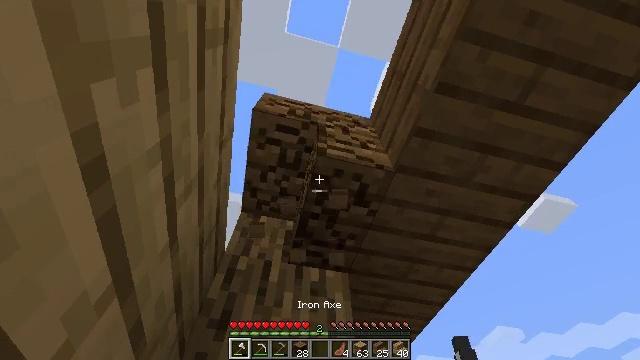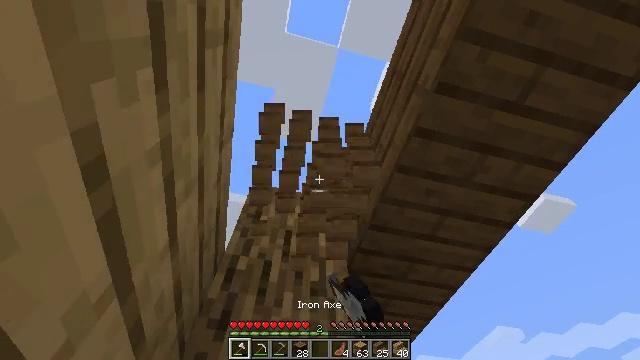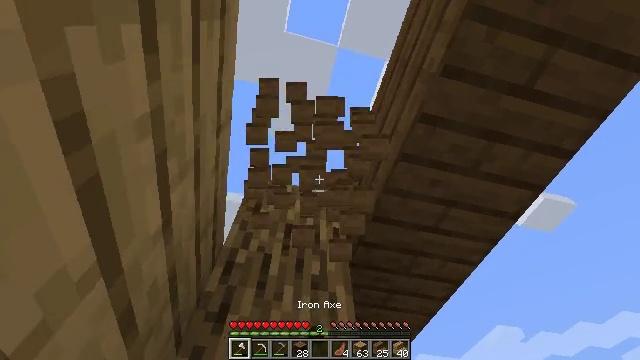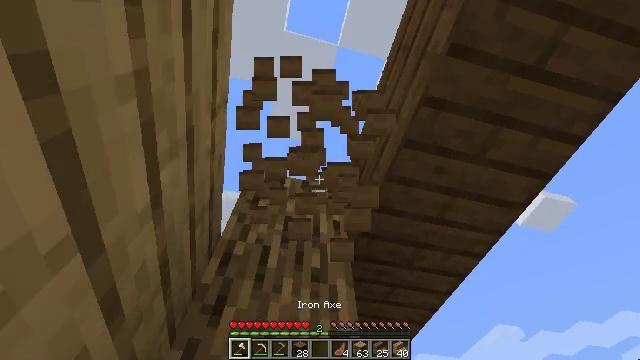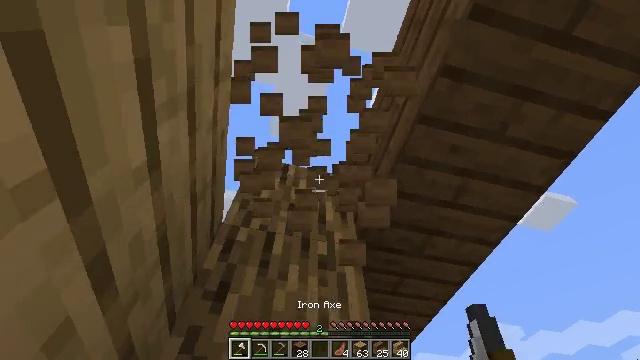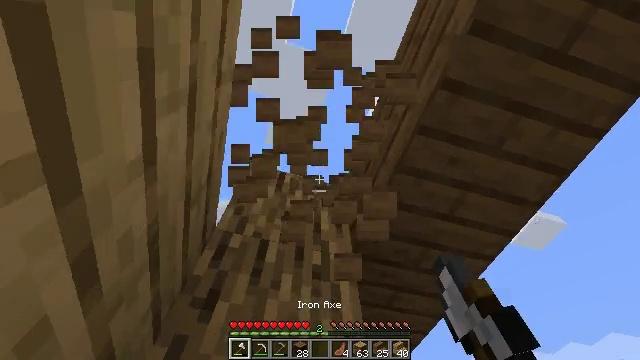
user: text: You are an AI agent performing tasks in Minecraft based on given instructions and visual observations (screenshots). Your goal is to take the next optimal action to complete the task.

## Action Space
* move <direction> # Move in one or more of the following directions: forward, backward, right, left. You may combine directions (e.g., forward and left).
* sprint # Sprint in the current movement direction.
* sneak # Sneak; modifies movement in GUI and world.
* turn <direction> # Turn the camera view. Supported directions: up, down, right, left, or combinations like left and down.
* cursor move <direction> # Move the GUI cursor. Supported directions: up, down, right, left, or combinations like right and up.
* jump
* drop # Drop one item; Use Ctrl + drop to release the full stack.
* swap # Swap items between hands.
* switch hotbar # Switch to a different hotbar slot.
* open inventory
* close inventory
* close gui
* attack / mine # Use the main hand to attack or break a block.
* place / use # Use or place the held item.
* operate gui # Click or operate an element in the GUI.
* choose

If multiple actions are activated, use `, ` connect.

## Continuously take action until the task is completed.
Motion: motion action
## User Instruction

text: Break the spruce stairs for wood.
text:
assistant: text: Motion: attack / mine
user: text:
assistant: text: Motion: move forward, attack / mine
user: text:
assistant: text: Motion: move forward, attack / mine
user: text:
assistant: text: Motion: move forward and move left, attack / mine
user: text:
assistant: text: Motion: move forward and move left, turn right and up, attack / mine
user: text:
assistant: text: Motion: attack / mine